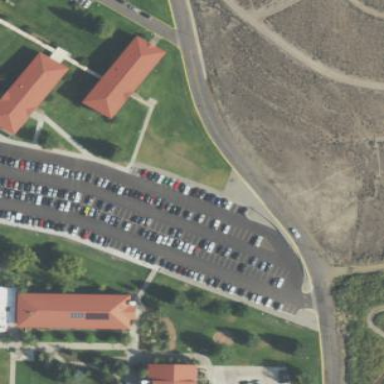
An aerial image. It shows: Parking area with surface.